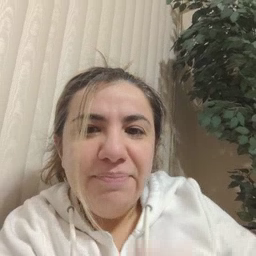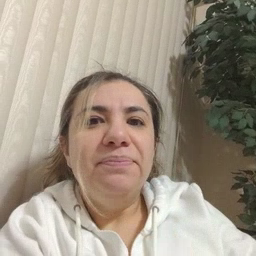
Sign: hide